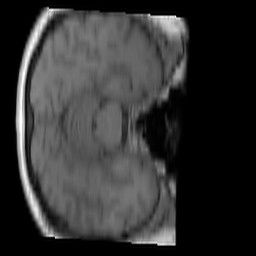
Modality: T1w
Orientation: axial
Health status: ill
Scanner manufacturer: siemens
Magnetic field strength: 3 T
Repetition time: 0.4 s
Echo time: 0.00246 s